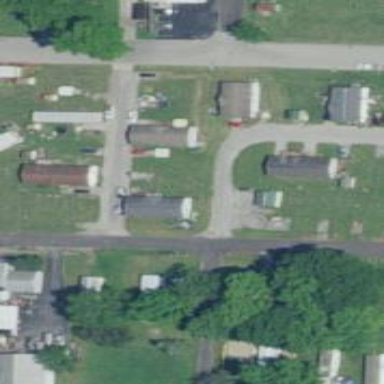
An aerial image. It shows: Residential area known as Mobile Home Park.